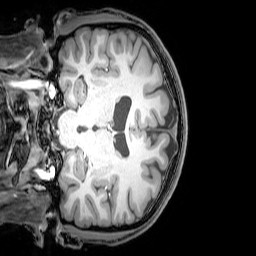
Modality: T1w
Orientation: coronal
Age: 21
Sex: male
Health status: healthy
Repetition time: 0.081 s
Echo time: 0.037 s